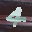
Label: 4